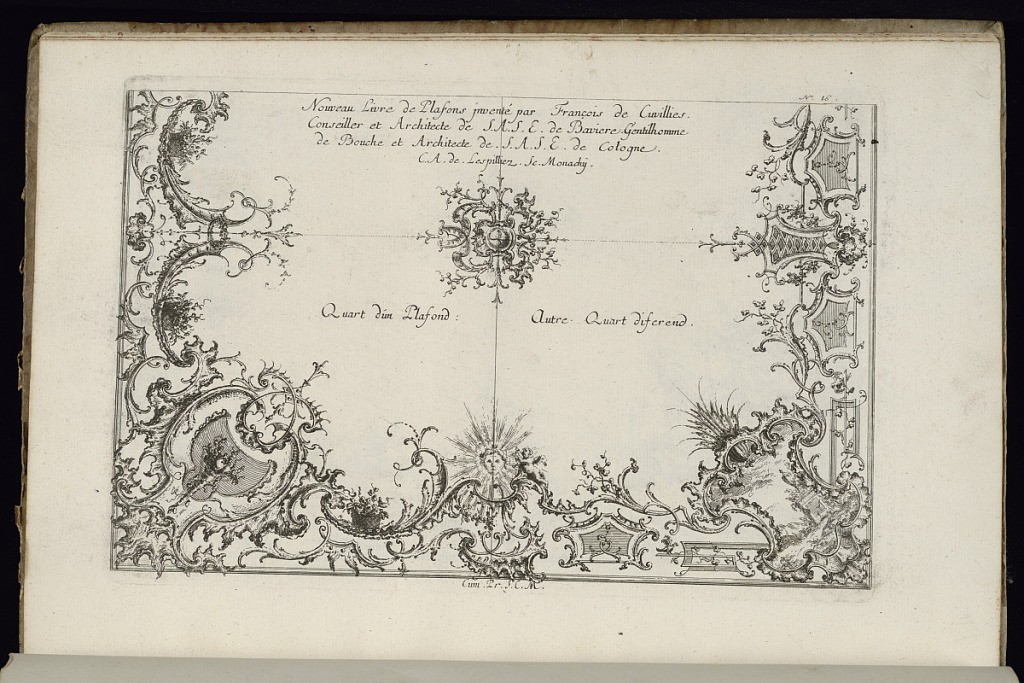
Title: Title Page
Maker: François de Cuvilliés the Elder, Belgian, 1695 - 1768
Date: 1740–68
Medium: Etching and engraving on paper
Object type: Bound print
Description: Two quarters of a rocaille ceiling with a central rosette. and ornamental borders.